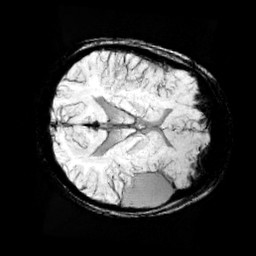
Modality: minIP
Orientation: axial
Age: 12
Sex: male
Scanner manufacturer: siemens
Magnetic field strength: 3 T
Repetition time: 0.027 s
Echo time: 0.02 s